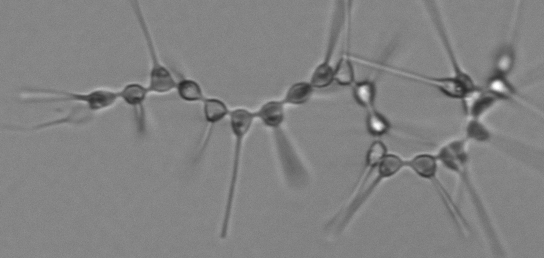
Label: Asterionellopsis_glacialis